Question: I'm having some problems with the texture mapping in OpenGL in python. I'm trying to draw a rectangle that is curved on the top and on the bottom but so far I've been able to only get it curved on the bottom. Somehow the upper doesn't want to form a curved line.
I'm using this function with a parameter of 0.2:
'''
def DrawAWobble(y_wobble):
R = y_wobble/2.0 - 1/(2.0*y_wobble)
glBegin(GL_POLYGON)
x = 0.0
while x<2.1:
glTexCoord2f(x*0.5, 1.0); glVertex2f(x/2 - 0.5, 0.5 + (R + math.sqrt(R**2 - (1 - x)**2 + 1)))
x += 0.1
x = 2.0
while x>-0.1:
glTexCoord2f(x*0.5, 0.0); glVertex2f(x/2 - 0.5, -0.5 + (R + math.sqrt(R**2 - (1 - x)**2 + 1)))
x -= 0.1
glEnd()
'''
The result I'm getting is on the left, while I should get something like the right part of the image.

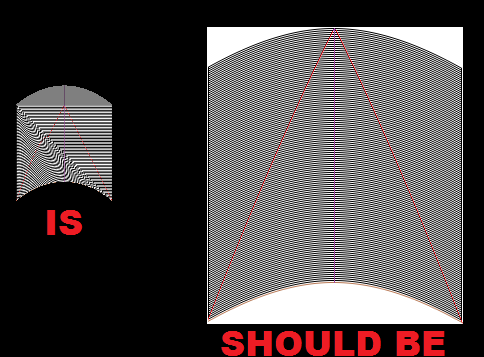
Answer: Tim, the commenteer, is right. The problem is GL_POLYGON. The issue is that the GPU has to figure out how to triangulate your arbitrary polygon, and it's doing in a way that's not preserving your mapping. What you probably is to use a single quad strip or triangle strip for rendering this; instead of working around the edge of your polygon, alternate back and forth and work across. Something like this (obviously untested):
'''
def DrawAWobble(y_wobble,step=0.1):
R = y_wobble/2.0 - 1/(2.0*y_wobble)
glBegin(GL_QUAD_STRIP)
x = 0.0
while x<2.0+0.5*step:
glTexCoord2f(0.5*x,0.0); glVertex2f(0.5*(x-1), -0.5 + R + (R*R-(1-x)*(1-x)+1)**0.5)
glTexCoord2f(0.5*x,1.0); glVertex2f(0.5*(x-1), 0.5 + R + (R*R-(1-x)*(1-x)+1)**0.5)
x += step
glEnd()
'''